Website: ulta-beauty
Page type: billing-address
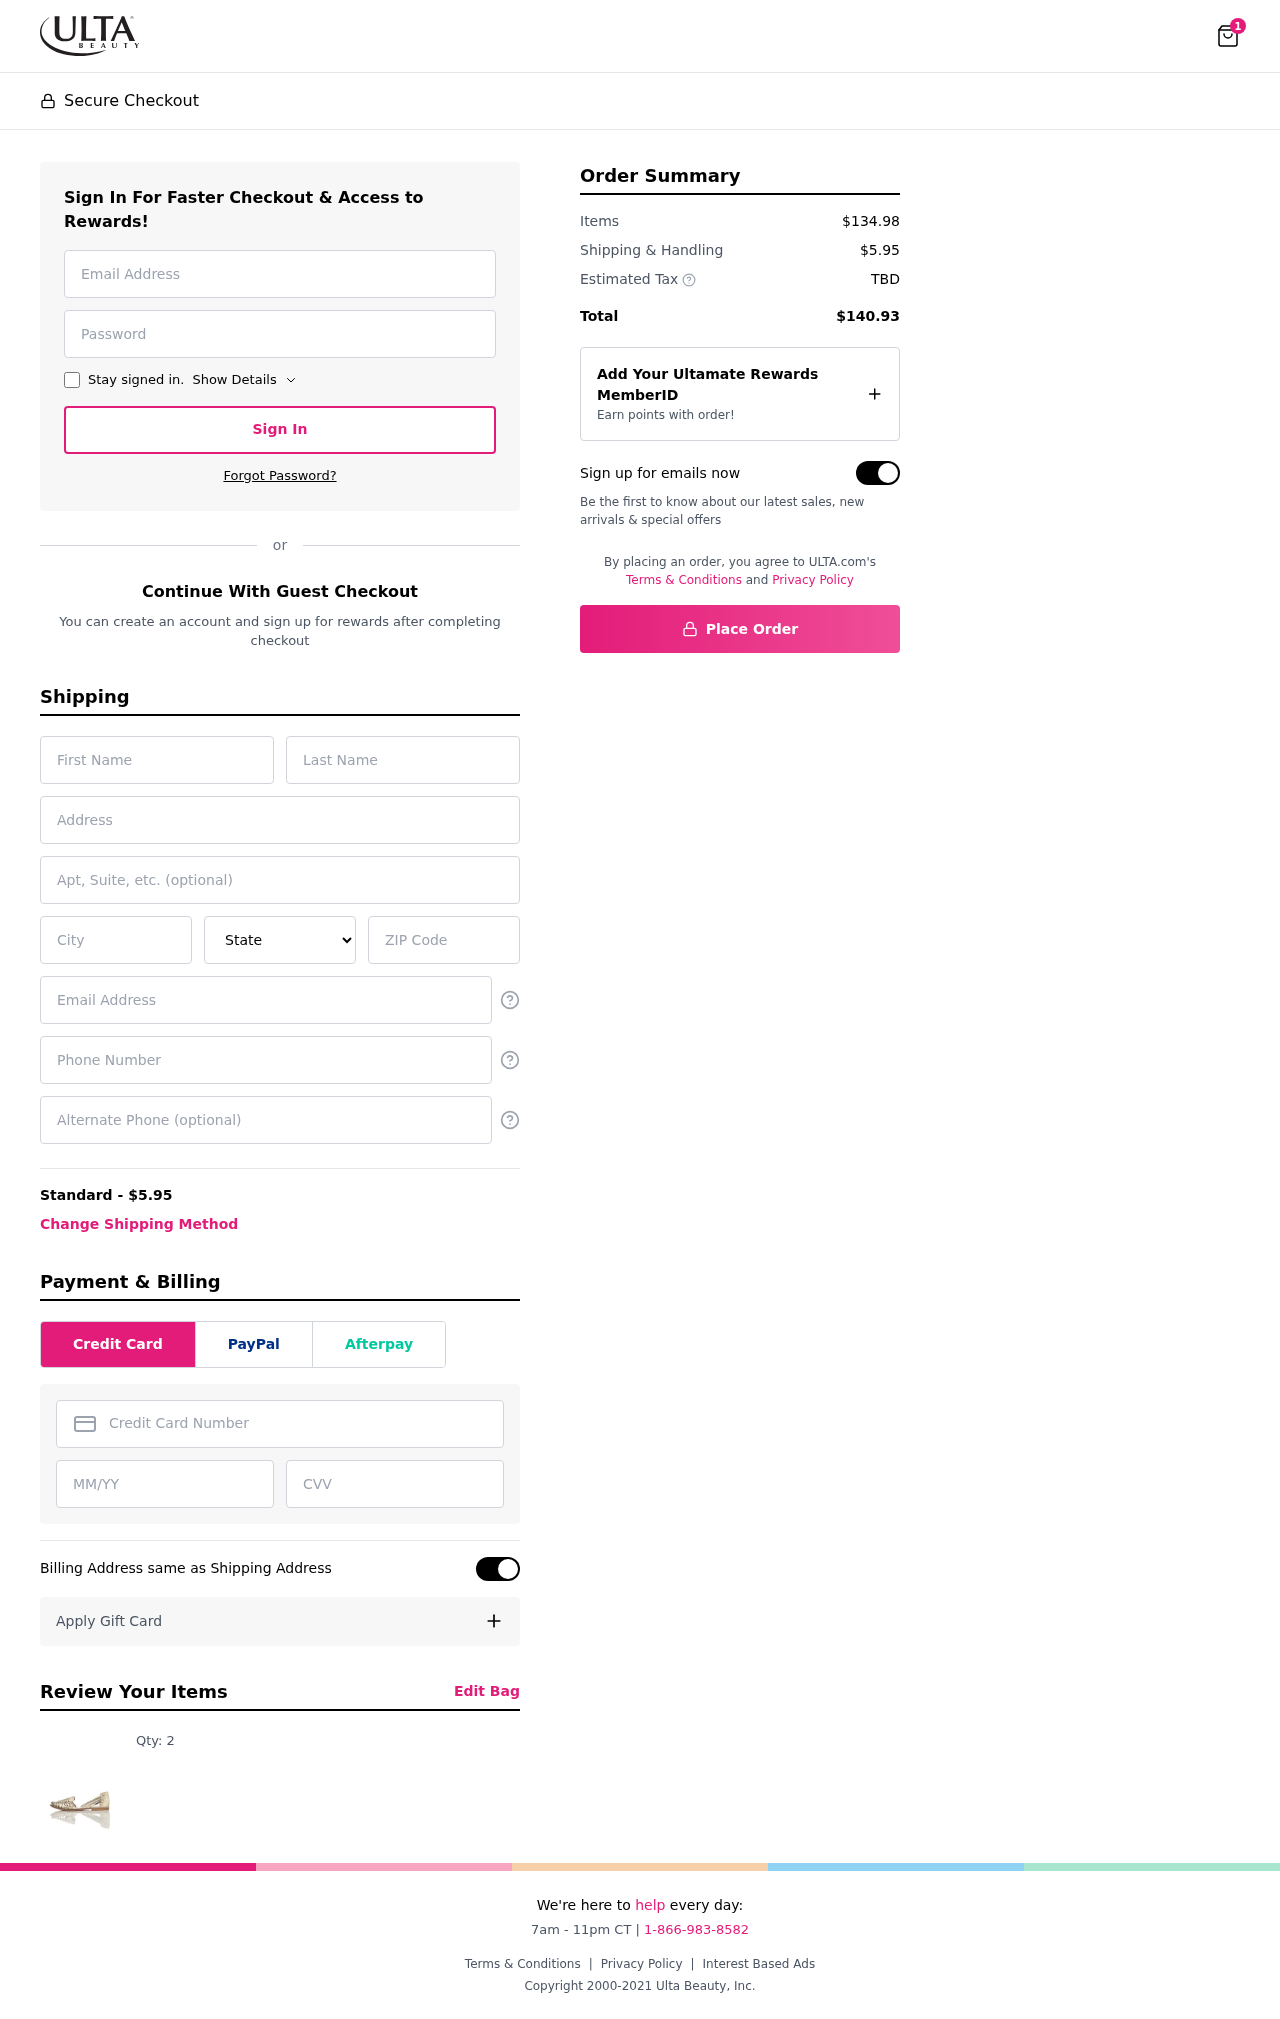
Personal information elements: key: PII_STATE
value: Montana
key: PII_EMAIL
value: patrickpearson@yahoo.com
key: PII_FIRSTNAME
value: Patrick
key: PII_LASTNAME
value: Pearson
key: PII_STREET
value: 102 Martinez Locks Suite 504
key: PII_CITY
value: Fordfurt
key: PII_POSTCODE
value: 65391
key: PII_PHONE
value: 5409425754
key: PII_ALT_PHONE
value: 7424044425
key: PII_CARD_NUMBER
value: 6592 0117 5517 6177
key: PII_CARD_EXPIRY
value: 03/29
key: PII_CARD_CVV
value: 171
Product elements: key: PRODUCT1_QUANTITY
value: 2
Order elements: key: ORDER_NUM_ITEMS
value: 1
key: ORDER_SHIPPING_COST
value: $5.95
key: ORDER_SUBTOTAL
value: $134.98
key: ORDER_TOTAL
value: $140.93